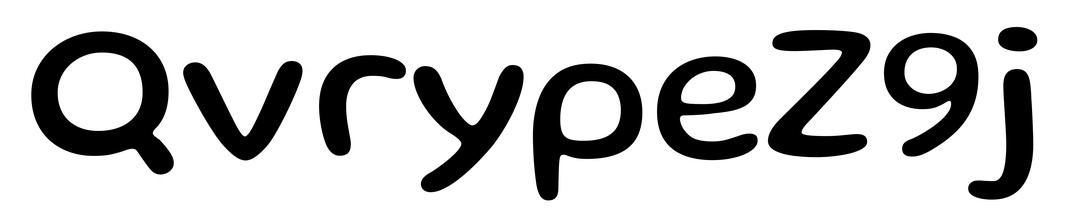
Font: Gluten_Regular